Brain MRI, t2w sequence, axial 2D slice.
Patient: age 27, sex F, weight 90 kg, height 1.9 m
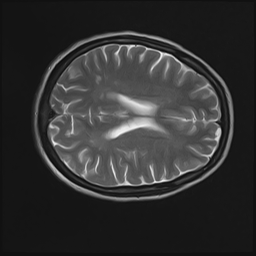